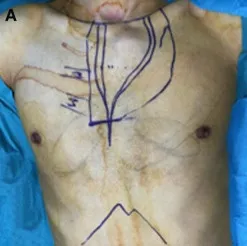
(A) Skin incision planning.
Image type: medical_photograph (other_medical_photograph)